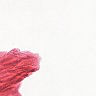
Metastatic tissue present: no